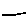
Label: line